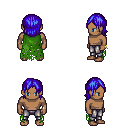
a pixel art fantasy rpg character, male body template, human, dark skin, green tattered cape, metal pants, blue long bangs hairstyle, bracelets, four views (front, back, left, right), 2x2 character sprite sheet, small pixel art, hard edges, no anti-aliasing